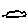
Label: cloud